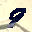
Label: 9